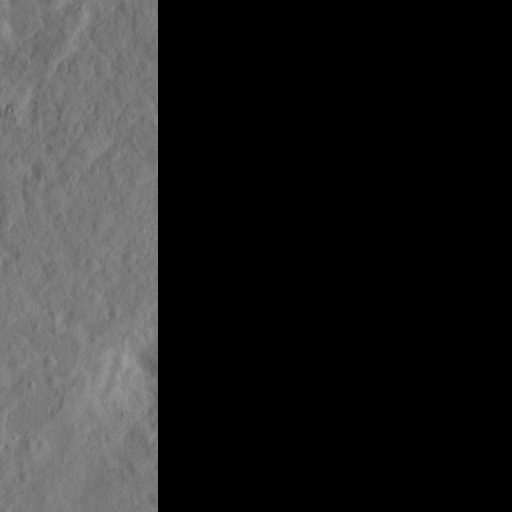
Objects detected: cone